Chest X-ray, PA view. Patient: 43 years old, sex F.
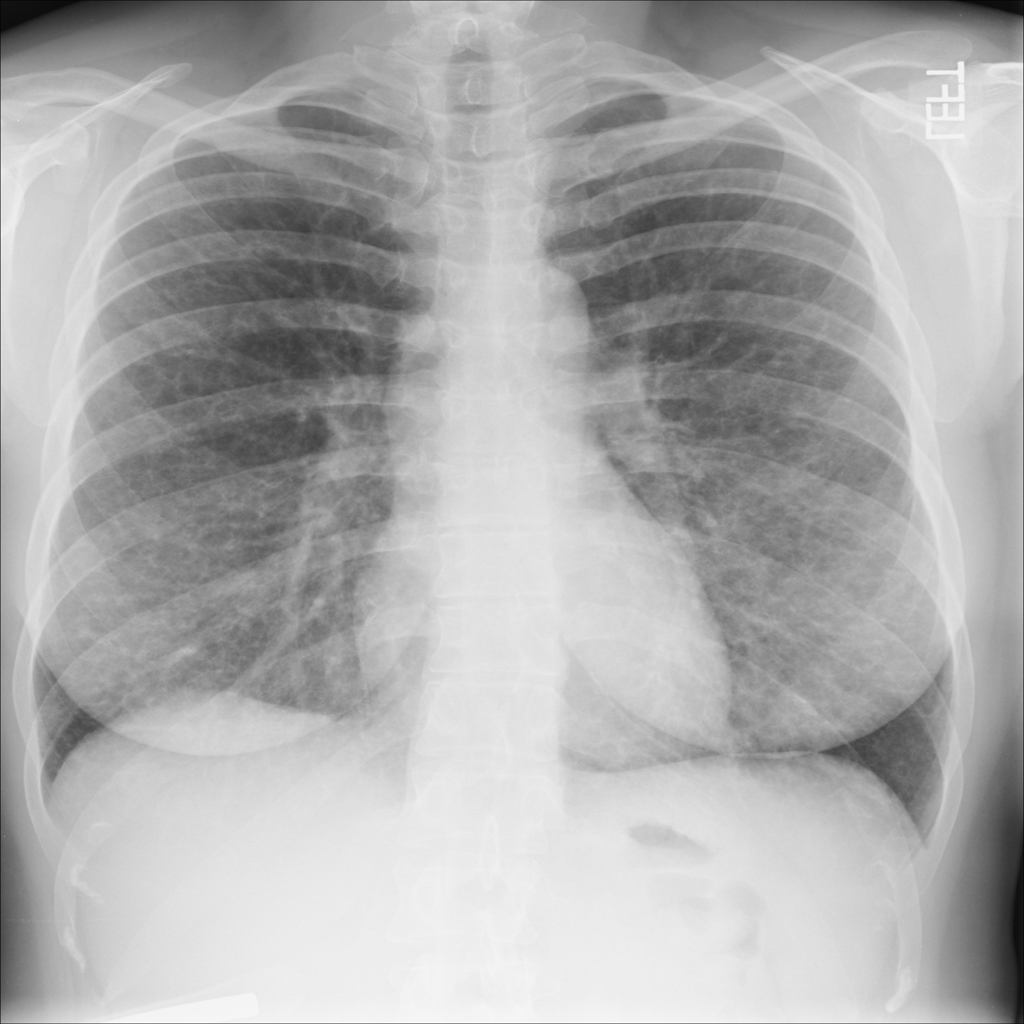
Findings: No Finding